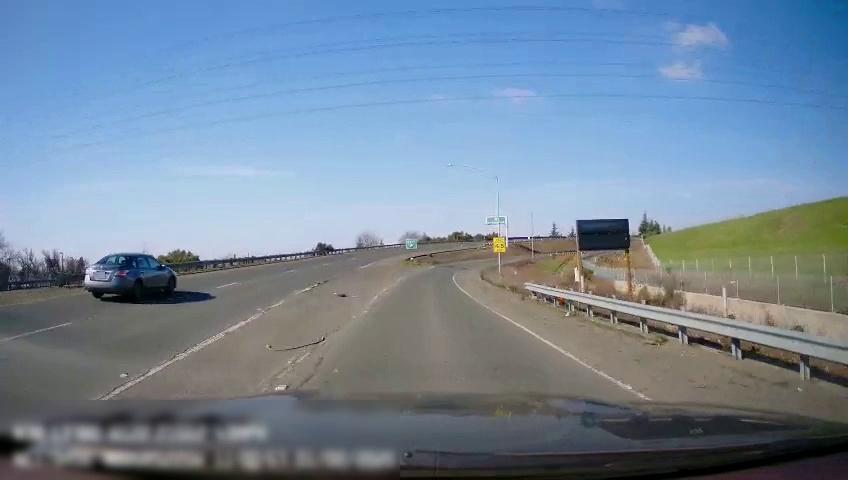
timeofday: Day
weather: Sunny
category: Drivable Space
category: Vehicles | Car
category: Lanes | Current Lane
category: Lanes | Alternate Lane
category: Lanes | Current Lane
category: Lanes | Alternate Lane
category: Lanes | Current Lane
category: Traffic | Signs
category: Traffic | Signs
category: Traffic | Signs